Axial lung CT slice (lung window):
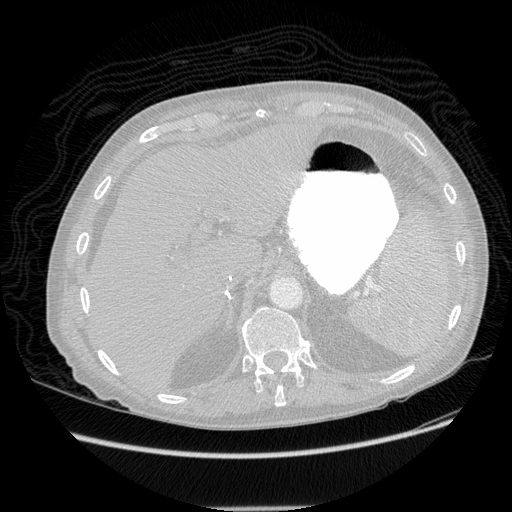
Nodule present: no